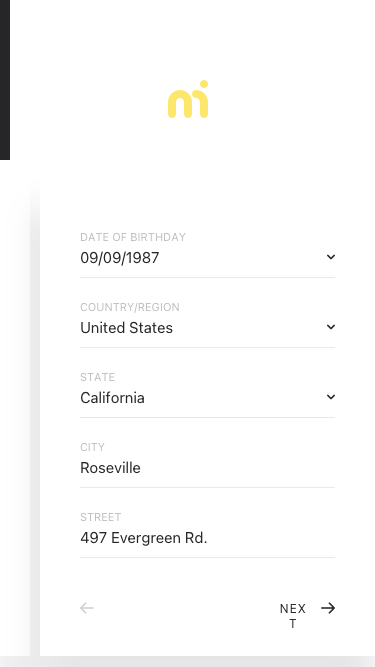
Text in this UI design:
next
United States
Country/Region
California
State
Roseville
City
497 Evergreen Rd.
Street
09/09/1987
Date of Birthday